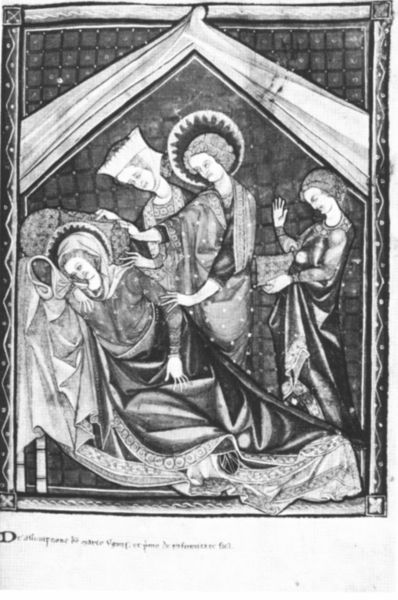
Titel: einleitende Miniaturen zu einem Psalter
Institution: Cambridge, St. John’s College
Schlagwörter: hand, mann, umhang, frauen, menschen, frau, kleid, kleider, männer, dach, schleier, tuch, muster, ornament, falten, gesicht, tod, trauer, hände, gewand, mantel, stoff, gotik, krone, engel, schrift, liegen, rand, könig, bett, foto, fotografie, vier, krank, buch, druck, stich, seite, fliesen, illustration, schwarzweiß, knien, heiligenschein, christus, jesus, sterben, krankheit, schmerz, mittelalter, segen, segnung, baldachin, heilige, berühren, maria, heilung, josef, zelt, internationale, lager, grüßen, gruss, krankenlager, oranment, buchmalerei, heilen, verkündung, hildegard, heiligee